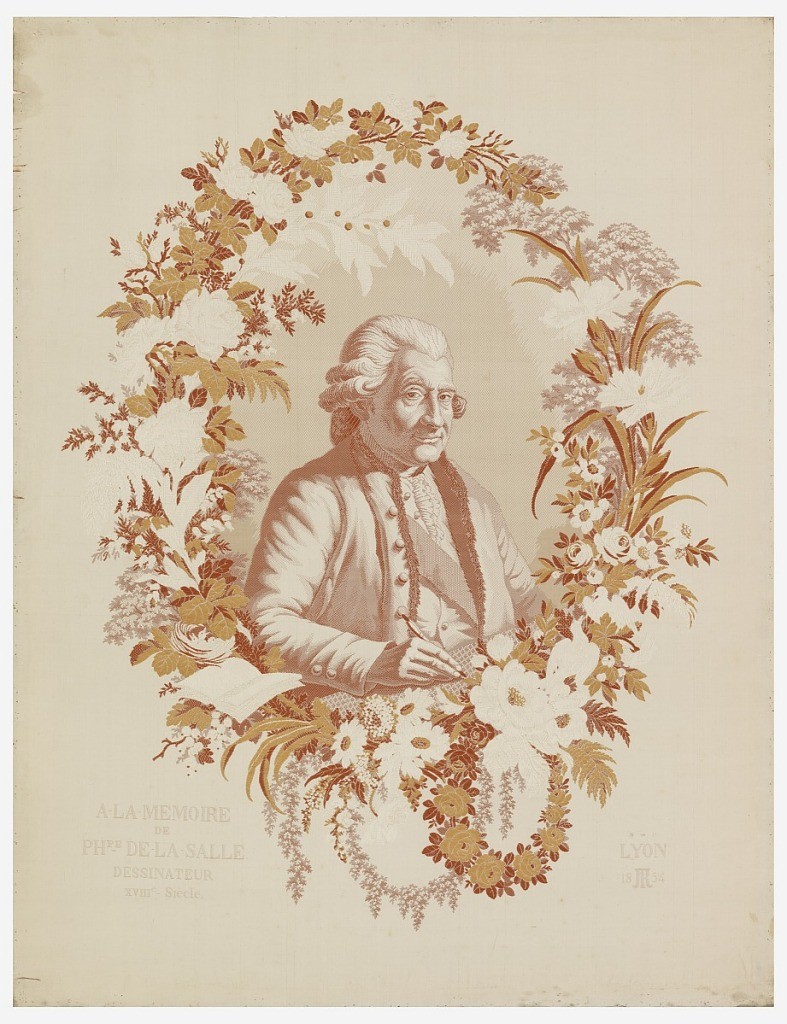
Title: Portrait
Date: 1854
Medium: silk Technique: jacquard woven
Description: Woven portrait of Philippe de la Salle (1723-1803), after a portrait by De Boissieu (1736-1810) and possibly woven by J. Reybaud of Lyon.